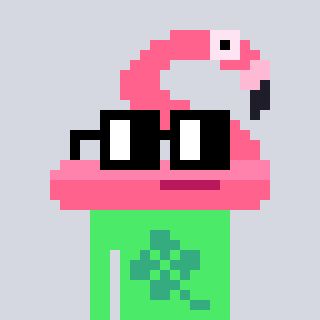
a pixel art character with square black glasses, a flamingo-shaped head and a teal-colored body on a cool background